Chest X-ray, PA view. Patient: 20 years old, sex F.
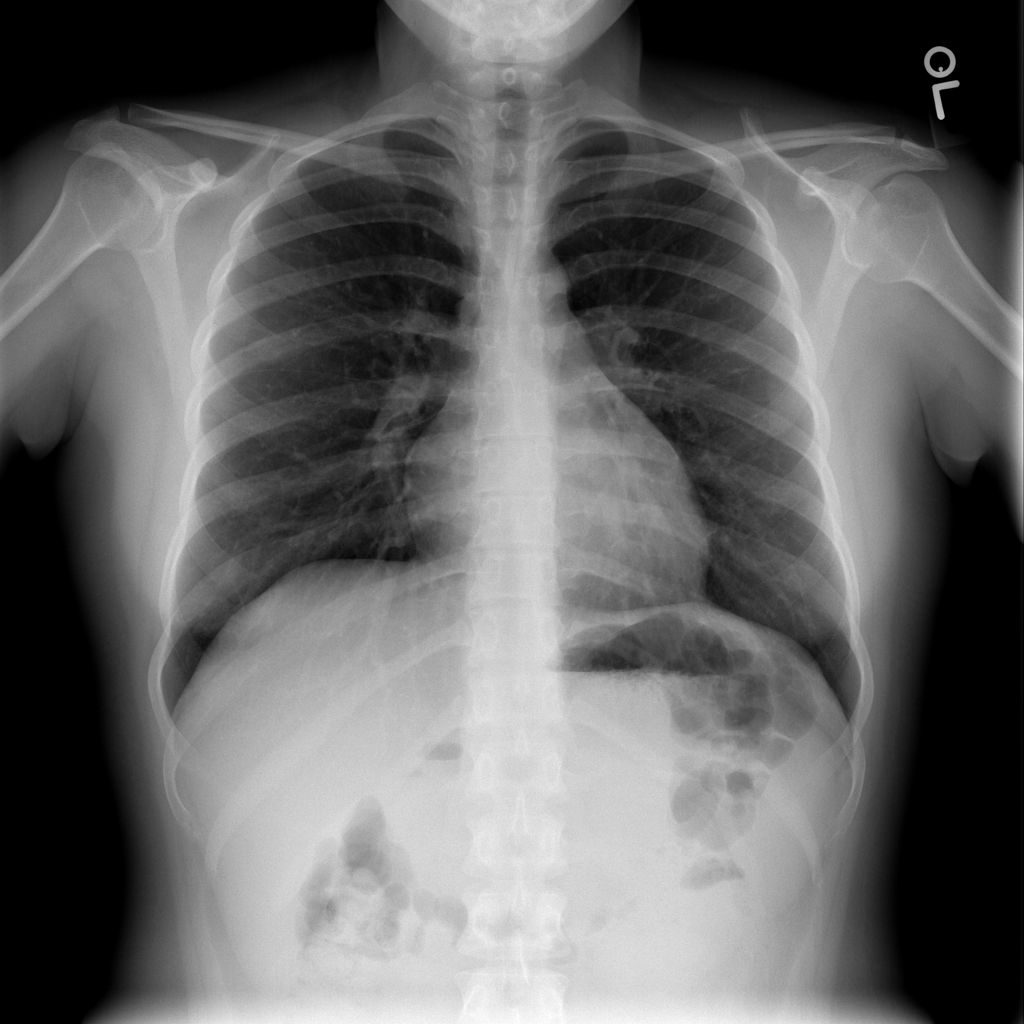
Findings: No Finding